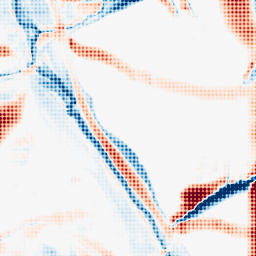
Category: morphological
Decomposition family: morphological_rect
Decomposition parameters: operation: average
width: 50
height: 20
Upsampling method: sinc_blackman
Upsampling parameters: scale: 8
kernel_size: 8
Upsampling scale: 8